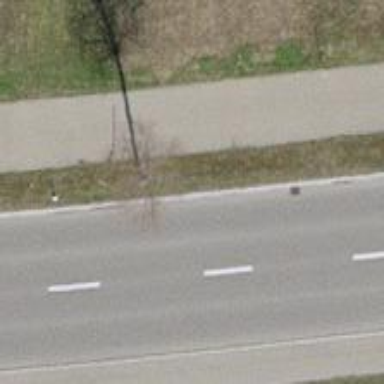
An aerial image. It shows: Beautiful avenue lined with deciduous broadleaved trees.